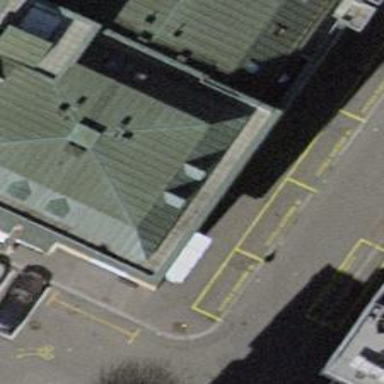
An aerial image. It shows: Parking lane area.